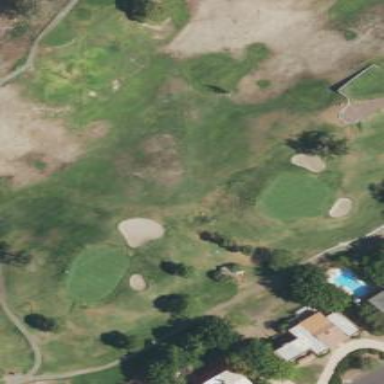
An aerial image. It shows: Rough area on grassy golf course.